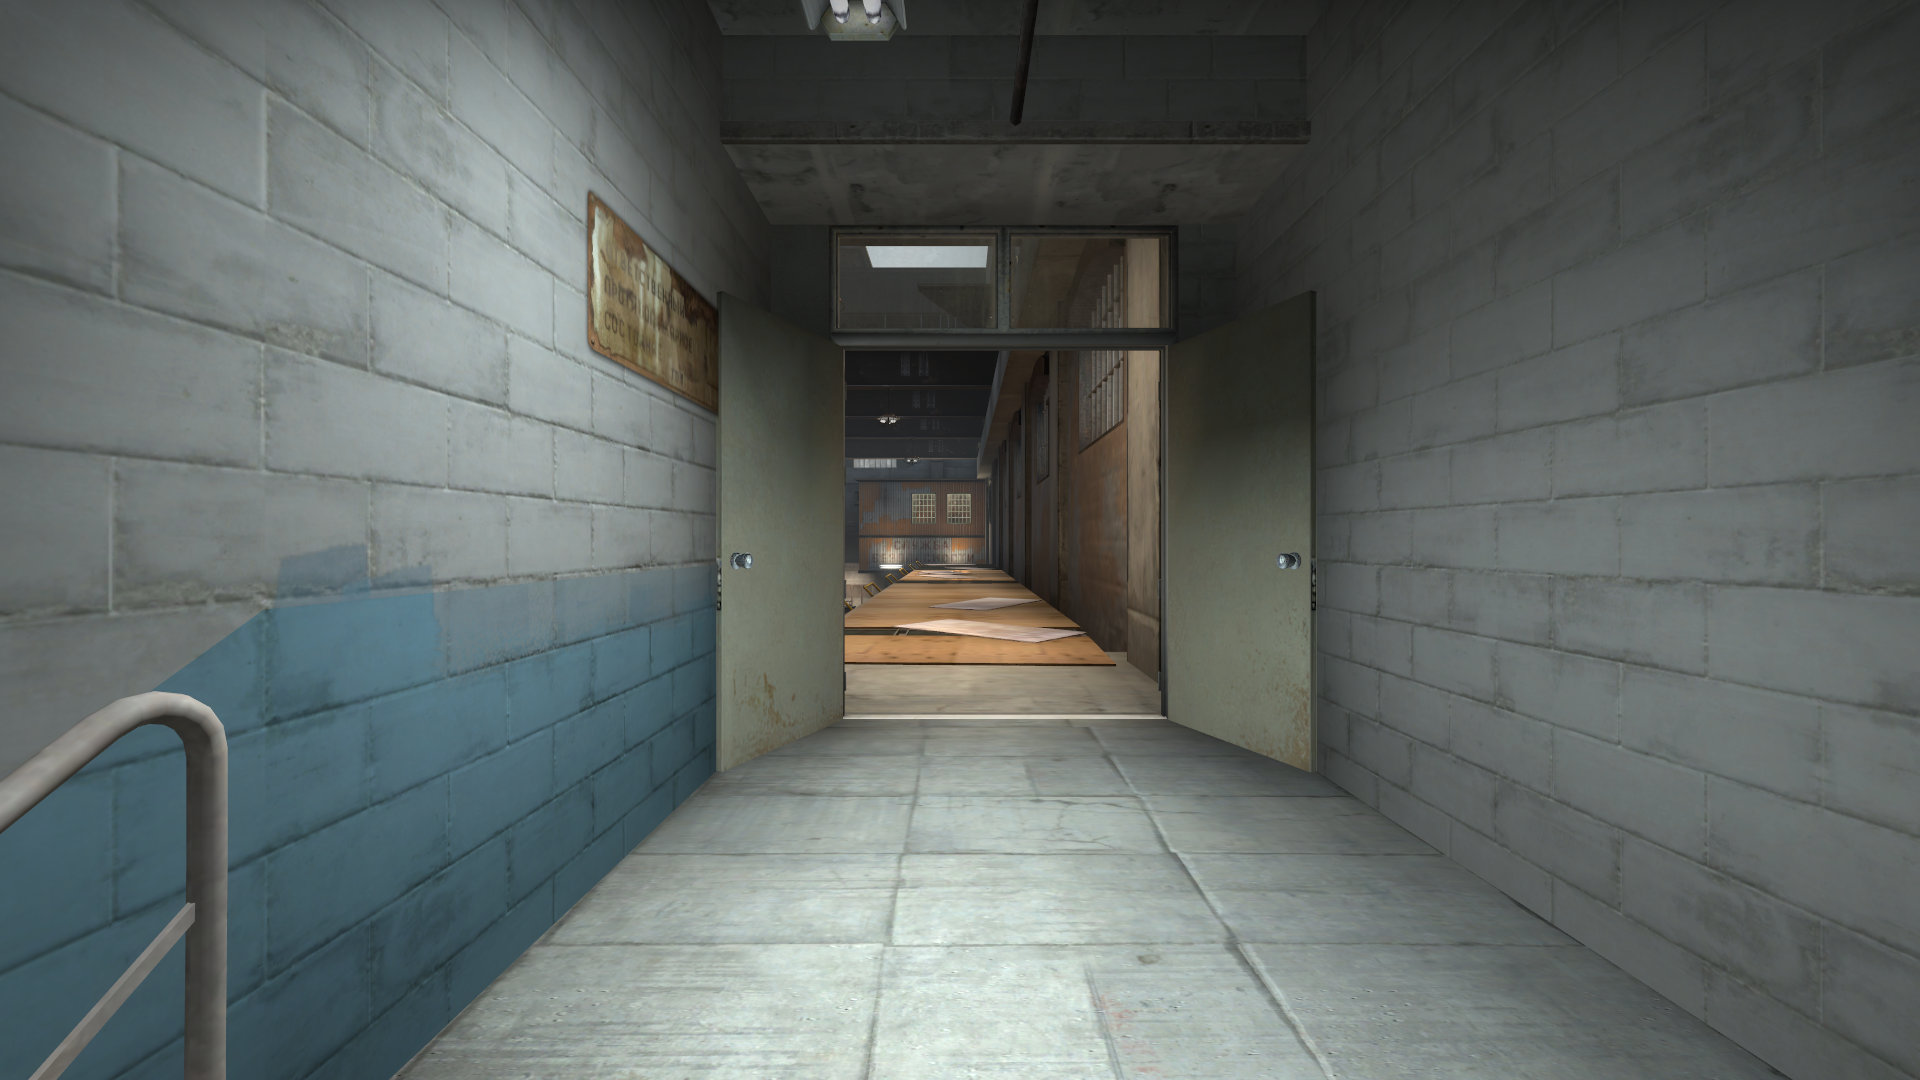
Map: de_train